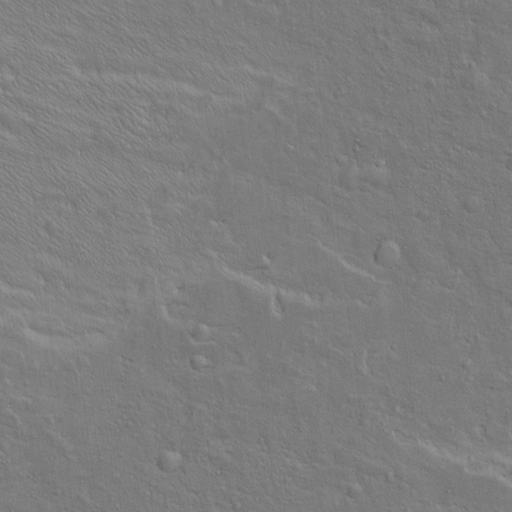
Classes present: Background